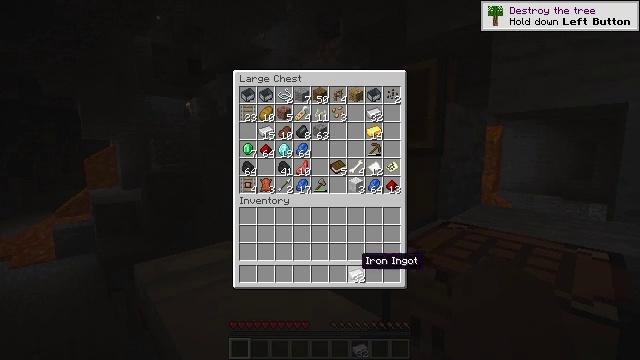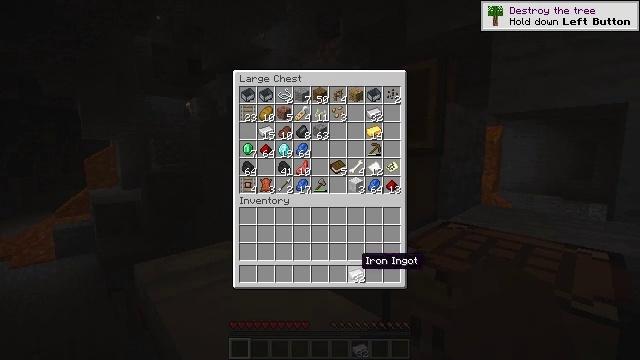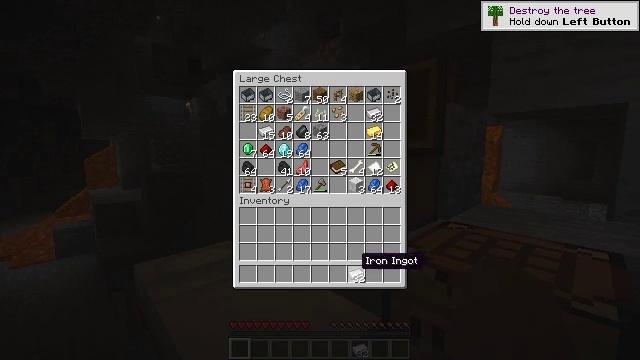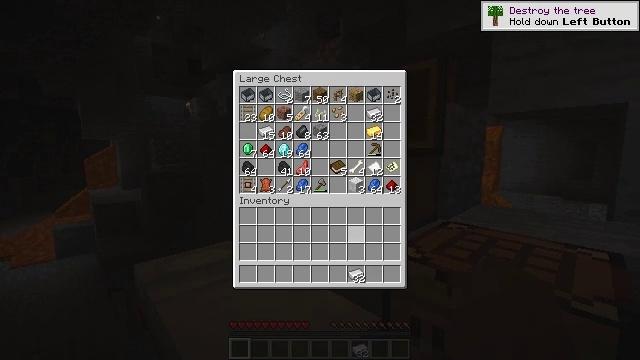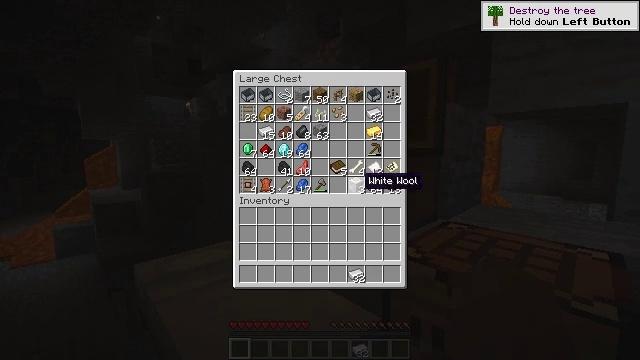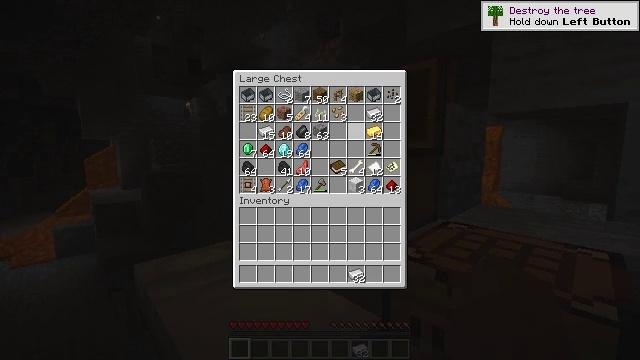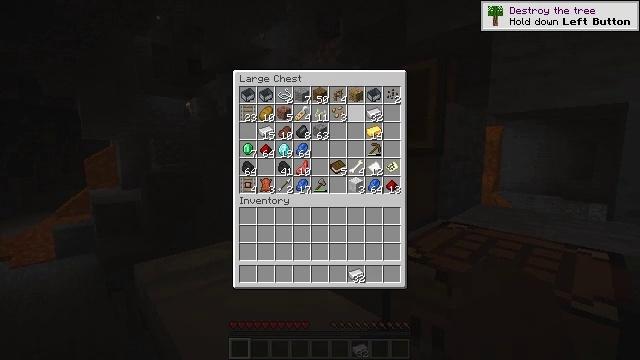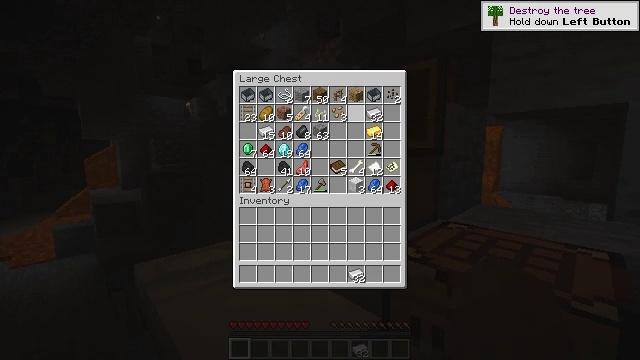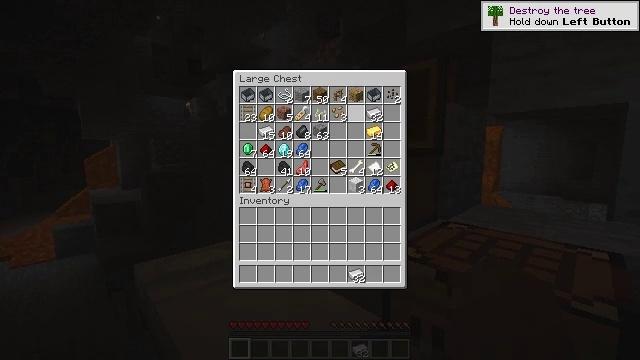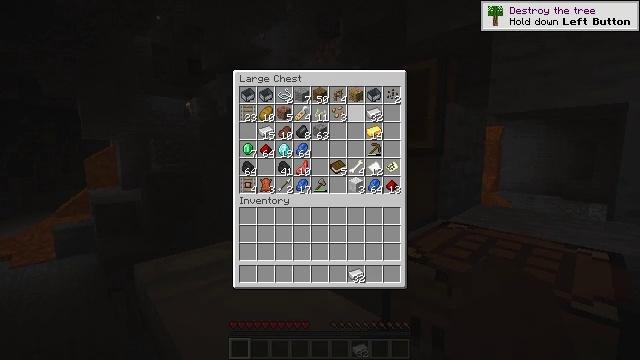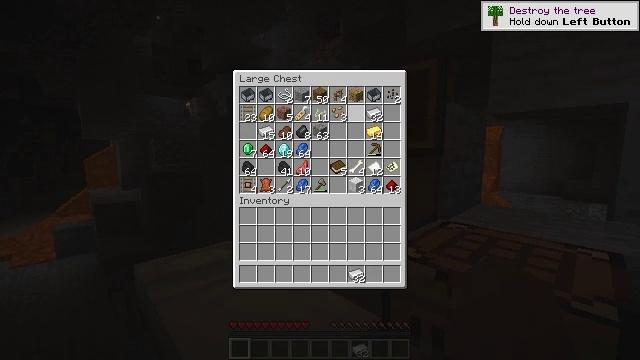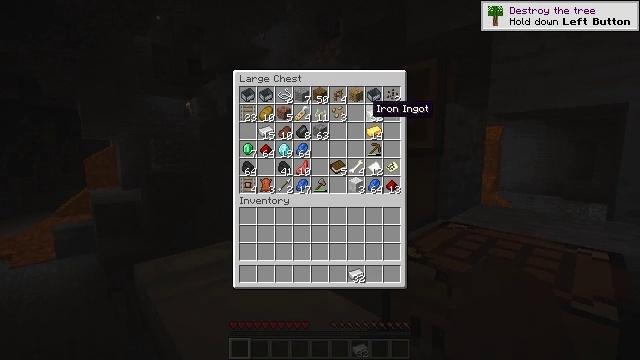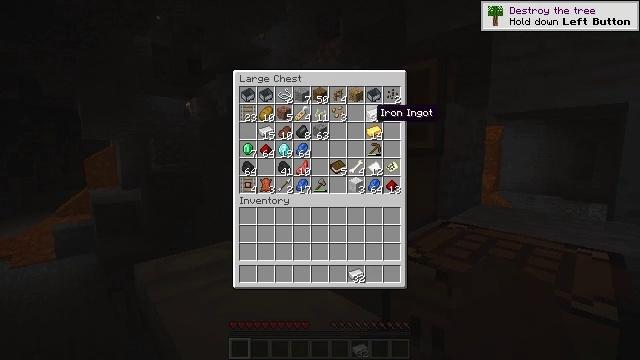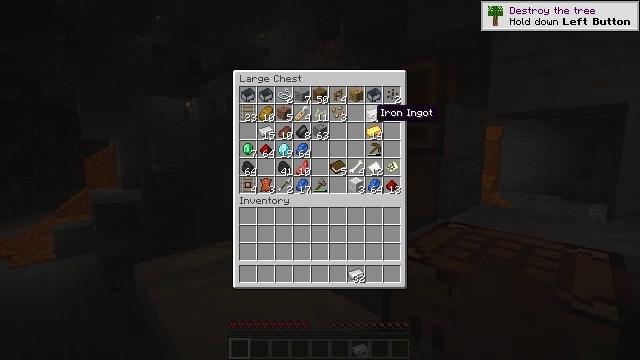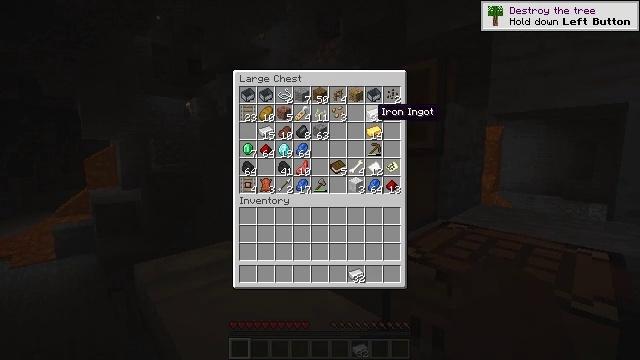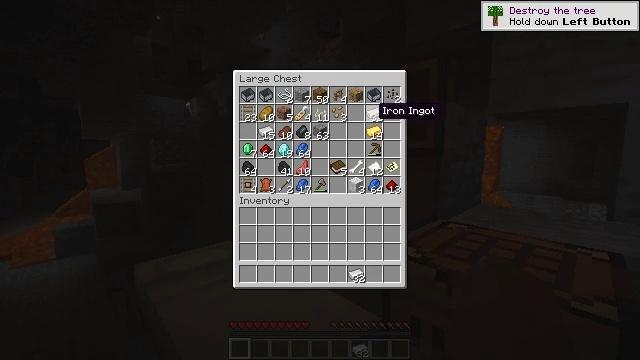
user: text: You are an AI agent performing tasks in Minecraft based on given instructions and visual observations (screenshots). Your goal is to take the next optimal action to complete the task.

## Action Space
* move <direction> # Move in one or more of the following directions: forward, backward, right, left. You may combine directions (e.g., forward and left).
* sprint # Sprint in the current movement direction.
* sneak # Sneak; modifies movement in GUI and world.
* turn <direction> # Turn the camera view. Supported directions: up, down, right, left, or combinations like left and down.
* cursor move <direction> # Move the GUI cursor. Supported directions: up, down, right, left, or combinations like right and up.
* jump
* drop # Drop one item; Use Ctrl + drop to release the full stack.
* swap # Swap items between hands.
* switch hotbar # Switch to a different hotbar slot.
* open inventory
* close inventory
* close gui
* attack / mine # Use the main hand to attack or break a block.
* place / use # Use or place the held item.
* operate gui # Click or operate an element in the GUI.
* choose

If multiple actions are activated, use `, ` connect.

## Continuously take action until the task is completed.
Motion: motion action
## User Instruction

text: Craft a pair of iron leggings from iron ingots.
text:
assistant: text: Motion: no_op
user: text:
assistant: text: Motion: no_op
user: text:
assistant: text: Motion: turn up
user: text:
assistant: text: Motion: turn up
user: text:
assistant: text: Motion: turn up
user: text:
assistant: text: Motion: turn up
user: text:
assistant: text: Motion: no_op
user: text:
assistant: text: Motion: no_op
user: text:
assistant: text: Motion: no_op
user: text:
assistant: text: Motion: no_op
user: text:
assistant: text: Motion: turn down
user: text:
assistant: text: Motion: no_op
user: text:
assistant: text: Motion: no_op
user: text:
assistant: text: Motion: no_op
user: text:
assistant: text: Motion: no_op
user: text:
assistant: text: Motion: no_op
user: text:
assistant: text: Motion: no_op
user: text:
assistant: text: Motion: attack / mine
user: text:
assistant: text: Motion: attack / mine
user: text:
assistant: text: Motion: no_op
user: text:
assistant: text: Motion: turn left and down
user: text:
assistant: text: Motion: turn left and down
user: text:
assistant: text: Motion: turn down
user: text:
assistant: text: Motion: turn down
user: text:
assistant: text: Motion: turn down
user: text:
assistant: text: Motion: turn down
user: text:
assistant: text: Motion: turn down
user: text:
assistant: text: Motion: no_op
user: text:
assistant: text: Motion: no_op
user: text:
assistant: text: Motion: no_op